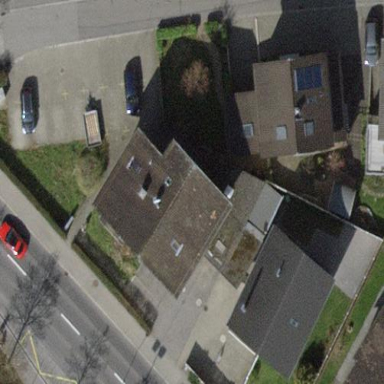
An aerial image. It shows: Building.